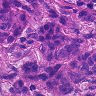
Metastatic tissue present: yes